Field crop: maize
Growth stage: 2
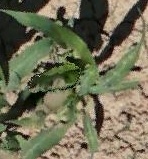
Species: maize